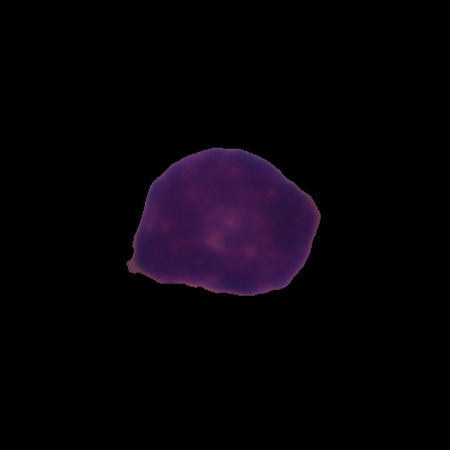
Label: healthy